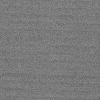
Atmospheric dust classification: dusty